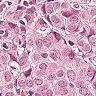
Metastatic tissue present: yes